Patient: sex M, age 49
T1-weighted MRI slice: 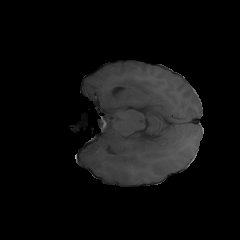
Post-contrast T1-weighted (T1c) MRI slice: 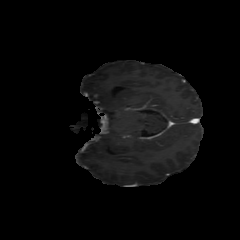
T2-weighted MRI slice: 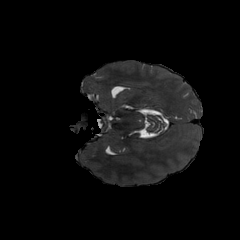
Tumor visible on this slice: no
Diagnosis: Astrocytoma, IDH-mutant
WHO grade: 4